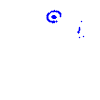
Particle: kaon